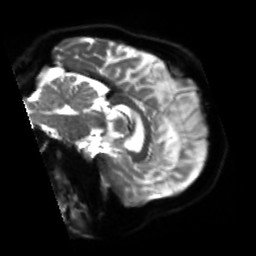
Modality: sbref
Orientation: sagittal
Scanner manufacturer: siemens
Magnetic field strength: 3 T
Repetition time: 4 s
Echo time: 0.0594 s